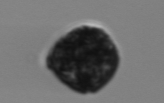
Label: Dinophyceae